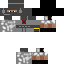
A male skeleton skin with dark skin, wearing brown helmet dressed in a black armor chest and black pants, featuring a closed mouth.